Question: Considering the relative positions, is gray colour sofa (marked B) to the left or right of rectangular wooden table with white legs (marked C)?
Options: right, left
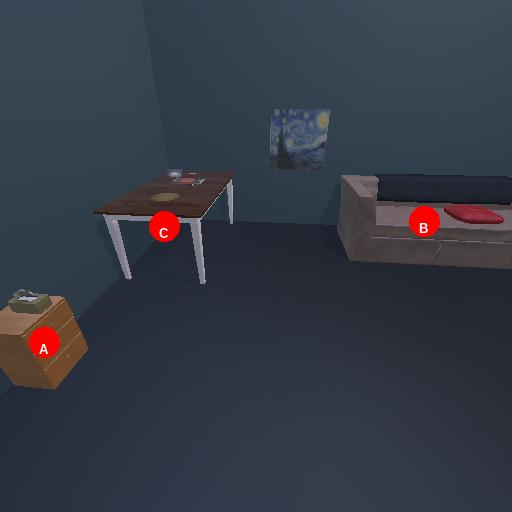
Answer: right